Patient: sex F, age 58
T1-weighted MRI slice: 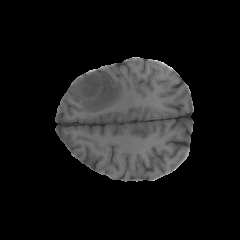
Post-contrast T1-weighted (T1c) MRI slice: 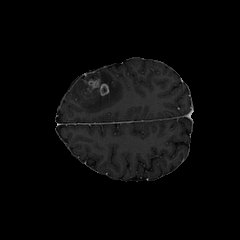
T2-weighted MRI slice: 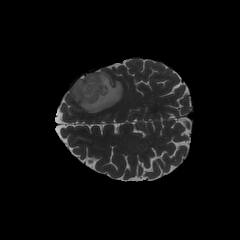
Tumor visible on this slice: yes
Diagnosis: Glioblastoma, IDH-wildtype
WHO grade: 4